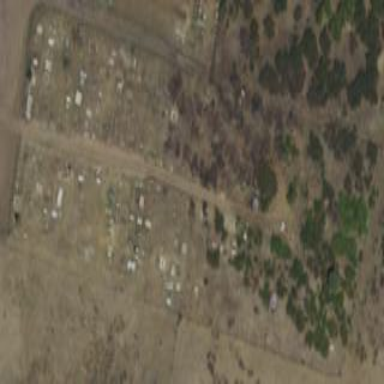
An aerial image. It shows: Cemetery.